Field crop: maize
Growth stage: 2
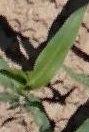
Species: maize